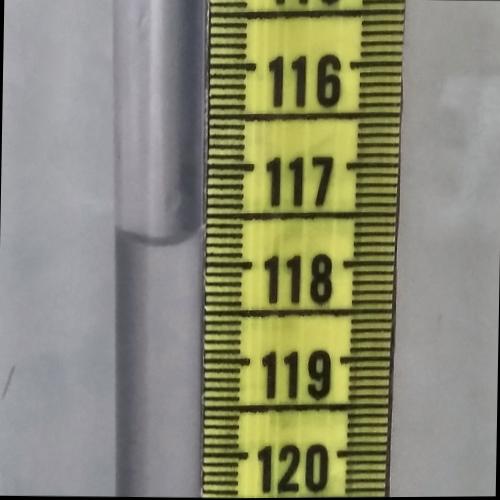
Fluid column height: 117.8 cm